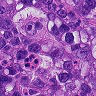
Metastatic tissue present: yes